Question: :
'''
<body>
<div id="parent">
<div id="child">
Lorem ipsum dolor sit amet, consectetur adipiscing elit. Cras dapibus sapien congue, fringilla justo quis, aliquam tellus. Maecenas semper consectetur metus eget varius. Curabitur imperdiet sagittis leo, a mollis dui lobortis in. In ac facilisis tortor. Nam vitae pellentesque lorem, non commodo lacus.
<div>
</div>
</body>
'''
The aim here is to try and have the parent 'div' hide the child 'div' with 'overflow:hidden'. But the intended use is to animate/change the parent 'div' width to 'reveal' the child's content. To be clear, I don't need the animation/change code for this purpose. I simply need a solid base of HTML/CSS such that it will be possible to animate/change at runtime while retaining these original rules:
- - - - - - -
---
:
Here's an example of what I'm trying to achieve:

In this example, only the parent 'div' section of the child 'div' should be viewable. But the child's content shouldn't wrap, and both the parent and the child should be percentage widths of the screen.
---
:
So far, I've attempted with this CSS:
'''
html, body{
height:100%;
}
#parent{
position:relative;
width:15%;
height:100%;
overflow:hidden;
}
#child{
position:absolute;
width:200%;
}
'''
The problem with the CSS above is that the child 'div' is constantly adjusting its 'width' according to its parent 'div', so 'revealing' the child 'div' by increasing the percentage width of its parent is virtually impossible until the childs content has 'unwrapped' itself fully.
---
:
- 'position:relative'
Because in order to hide an absolutely positioned child element, the parent needs to have its position set to 'relative'.
- 'static''relative'
Because then the content of the child wraps according to its parent, making it impossible to 'hide' anything.
-
So that it can have a relative width (to the screen) of 30%. Because the parent is 15%, the child needs to be double its parents percentage width in order to achieve a 30% fill of the screen.
-
No.
-
No.
-
No. If we could use JavaScript, I wouldn't be asking this question, I'd be in the pub. :-)
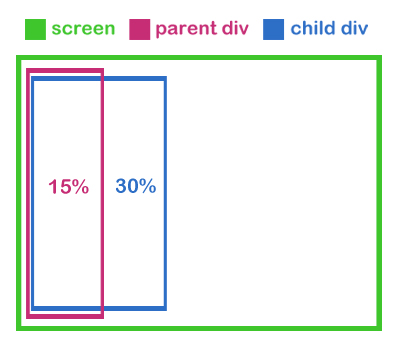
Answer: Trying to find a workaround, I have come with this posibility:
You will need an extra wrapper:
'''
<div class="parent">
<div class="parent2">
<div class="child">
</div>
</div>
</div>
'''
Then this CSS
'''
.parent {
position: relative;
height: 90%;
width: 100%;
left: -70%;
border-right: 1px solid red;
overflow: hidden;
}
.parent2 {
position: absolute;
width: 100%;
height: 99%;
left: 70%;
border: 1px solid red;
overflow: hidden;
}
.parent, .parent2 {
-webkit-transition: all 2s;
}
.child {
position: absolute;
width: 50%;
height: 80%;
border: 2px solid green;
background: url("http://placekitten.com/200/300");
background-size: cover;
}
.parent:hover {
left: -40%;
}
.parent:hover .parent2 {
left: 40%;
}
'''
You implement a "sliding window" technique. The parent doesn't really grow, the 2 parents change position to allow more or less of the child to be seen.
# fiddle
The transition is already implemented on hover.
Also, you get rid of the artificial calculus of the width of the child.